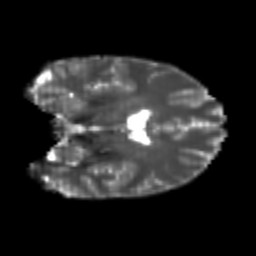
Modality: T2w
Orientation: coronal
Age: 22
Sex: male
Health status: healthy
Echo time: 0.074 s